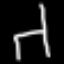
Label: chair